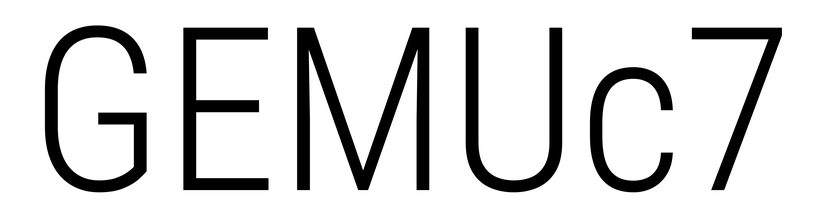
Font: Roboto_Condensed_Light